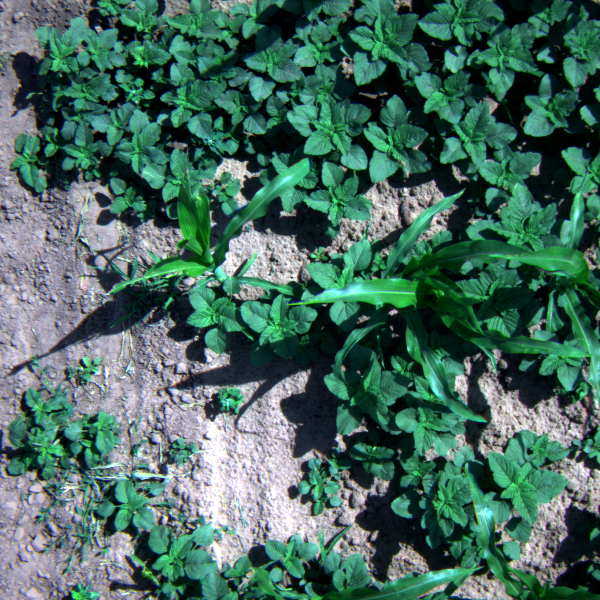
Acquisition date: 2023-06-15
Tile: 0735
Annotated plant instances:
label: quickweed
label: quickweed
label: amaranth
label: amaranth
label: amaranth
label: amaranth
label: amaranth
label: amaranth
label: amaranth
label: amaranth
label: amaranth
label: amaranth
label: amaranth
label: amaranth
label: amaranth
label: amaranth
label: amaranth
label: amaranth
label: amaranth
label: amaranth
label: amaranth
label: amaranth
label: amaranth
label: amaranth
label: amaranth
label: amaranth
label: amaranth
label: amaranth
label: amaranth
label: amaranth
label: amaranth
label: amaranth
label: amaranth
label: amaranth
label: amaranth
label: amaranth
label: quickweed
label: weed_other
label: amaranth
label: amaranth
label: amaranth
label: amaranth
label: amaranth
label: amaranth
label: amaranth
label: amaranth
label: amaranth
label: amaranth
label: amaranth
label: amaranth
label: amaranth
label: amaranth
label: amaranth
label: amaranth
label: amaranth
label: amaranth
label: weed_other
label: weed_other
label: weed_other
label: quickweed
label: weed_other
label: barnyard_grass
label: weed_other
label: barnyard_grass
label: weed_other
label: amaranth
label: weed_other
label: amaranth
label: maize
label: weed_other
label: weed_other
label: barnyard_grass
label: barnyard_grass
label: maize
label: maize
label: maize
label: weed_other
label: maize
label: maize
label: amaranth
label: maize